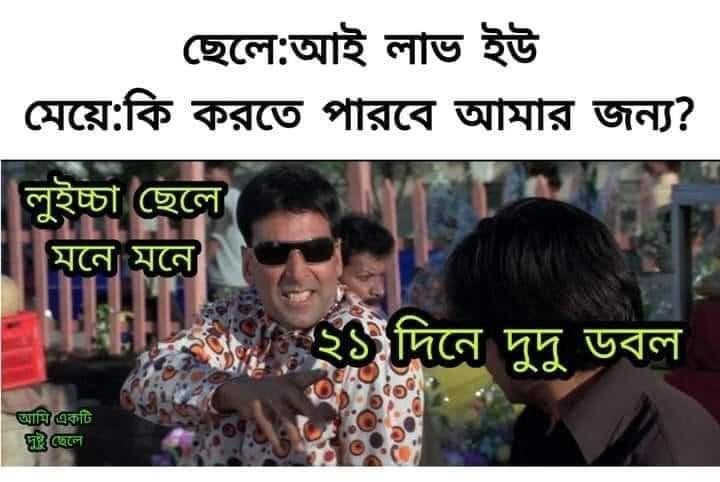
Caption: ছেলেঃ আই লাভ ইউ     মেয়েঃ কি করতে পারবে আমার জন্য ?   লুইচ্চা ছেলে মনে মনে     ২১ দিনে দুদু ডবল
Label: hate